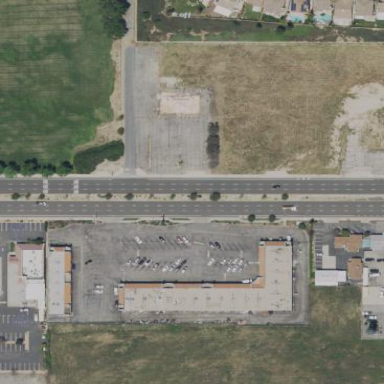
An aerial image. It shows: Retail area.